Question: I'm new to website maintenance.
I'm currently using Joomla! with the momentum template and would like to change the template logo. As I understand it I need to replace the current logo file, which can be found in /templates/rt_momentum_j15/images/logo/dark.
I'm using JCE File Browser (through the control panel) to peruse the files on the server. There is no 'templates' folder in the root, and I believe this folder can be found where Joomla! is installed.
How can I find where Joomla is installed on the server so I can access the templates folder?
EDIT: screenshot of directory structure as seen through JCE File Browser:

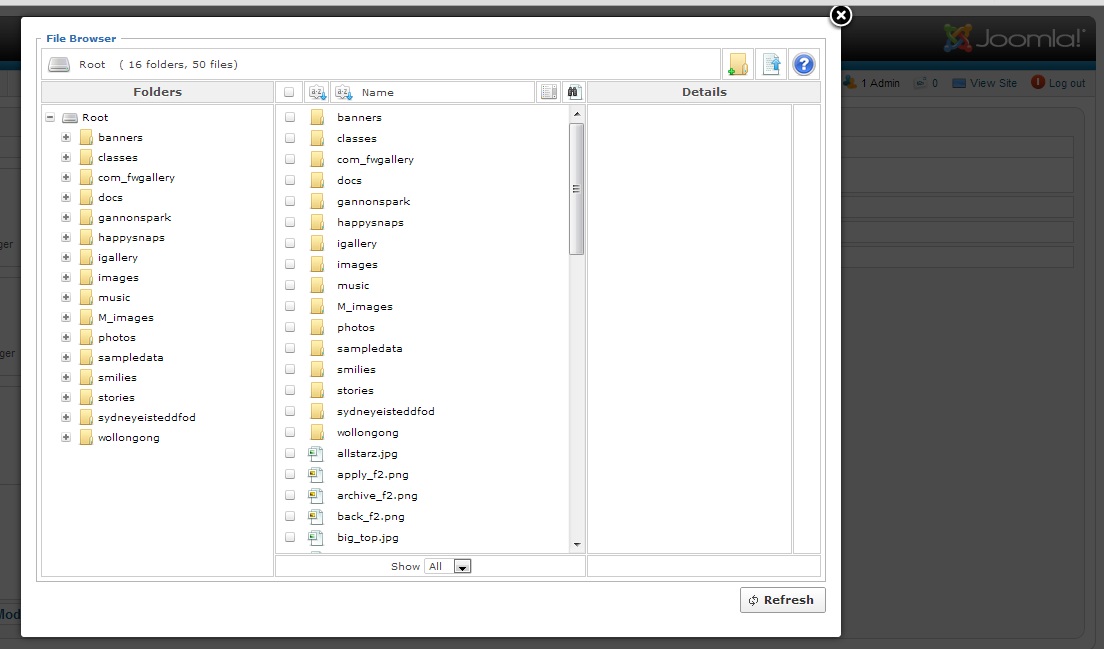
Answer: Download a File Manager such as Filezilla (which I see you have already done).
The username and password to connect are not the same as the admin password. With your host should come a control panel such as cPanel which allows you to add FTP users, however most hosts have a File Manager withing the control panel which will allow you to maintain files.
Else you can download <URL> extension from JED which will act as an FTP in the Joomla backend.
Hope this helps